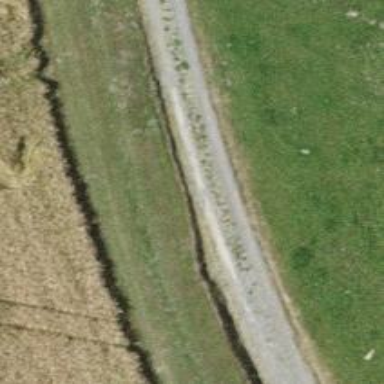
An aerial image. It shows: Track with grade 3 surface.